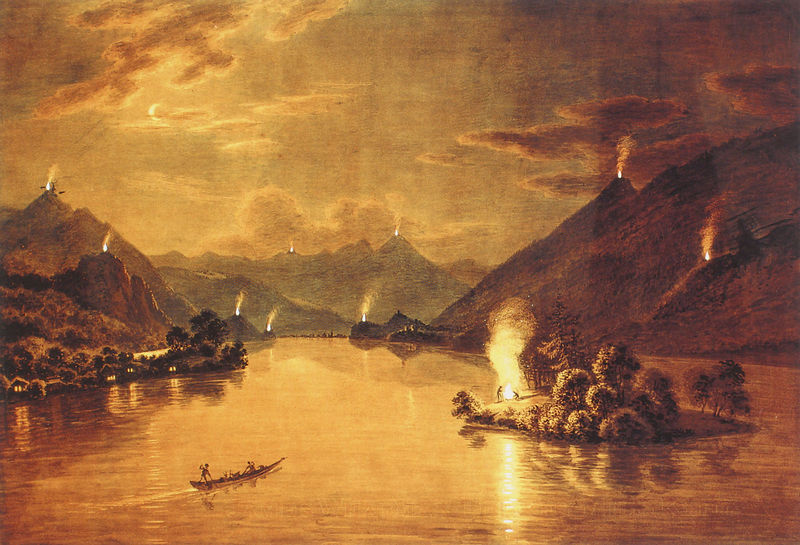
Titel: Das Jacobsfeuer am Brienzersee
Künstler: Franz Niklaus König
Institution: Bern, Kunstmuseum
Schlagwörter: feuer, gemälde, himmel, meer, wasser, wolken, bäume, fluss, gelb, landschaft, menschen, see, teich, ufer, männer, orange, rot, häuser, spiegelung, büsche, rauch, sonne, insel, boot, düster, berge, mond, alpen, geld, halbmond, schweiz, dramatisch, verwüstung, gondel, bot, uri, sonnenfinsternis, lagerfeuer, wolekn, boat, signalfeuer, nacht see